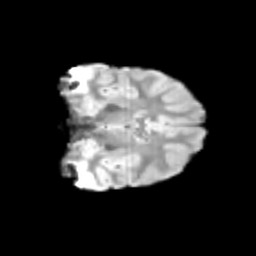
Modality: T2w
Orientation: coronal
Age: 10
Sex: female
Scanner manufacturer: siemens
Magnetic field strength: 3 T
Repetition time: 3.8 s
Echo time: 0.07 s